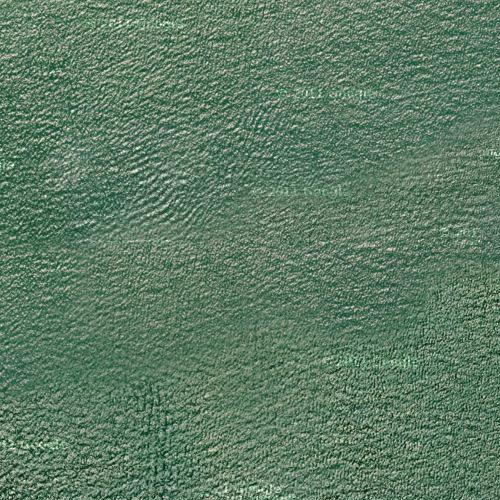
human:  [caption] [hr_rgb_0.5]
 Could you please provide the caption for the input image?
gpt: A part of ocean with deep green waters .

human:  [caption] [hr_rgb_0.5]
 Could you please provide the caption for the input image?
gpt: This is a part of deep green sparkling sea .

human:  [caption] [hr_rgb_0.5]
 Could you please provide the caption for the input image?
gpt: This is a part of deep green sparkling sea .

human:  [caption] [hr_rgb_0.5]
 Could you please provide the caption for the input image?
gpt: This is a part of deep green sparkling sea .

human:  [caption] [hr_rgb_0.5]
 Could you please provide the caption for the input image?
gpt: This is a part of deep green sparkling sea .